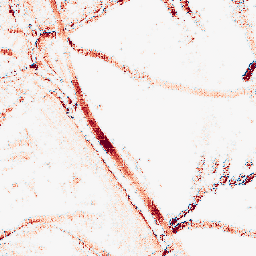
Category: morphological
Decomposition family: morphological_square
Decomposition parameters: operation: opening
size: 10
Upsampling method: regularized
Upsampling parameters: scale: 2
lambda_reg: 0.1
Upsampling scale: 2